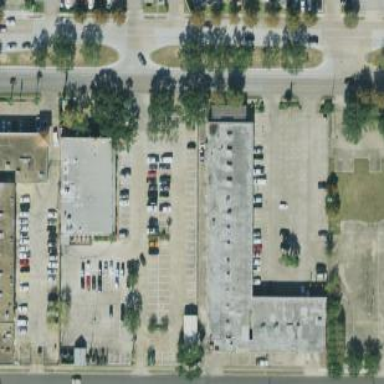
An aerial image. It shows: Retail area.